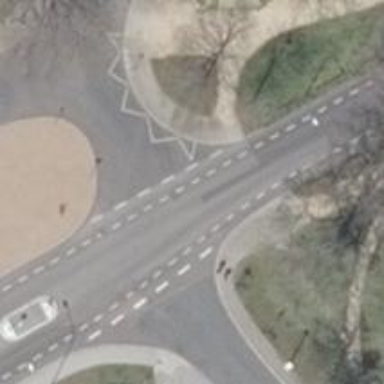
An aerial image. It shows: Unmarked road crossing.